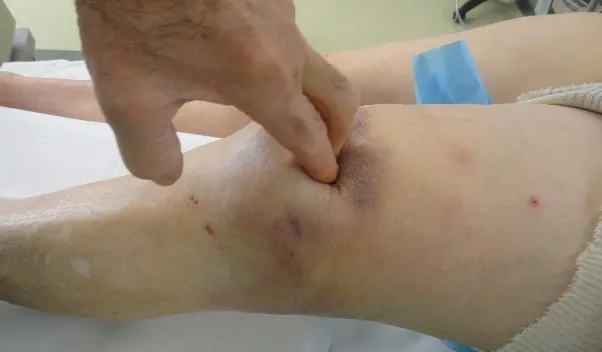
Knee examination showing depression in supra-patellar.
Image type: medical_photograph (skin_photograph)